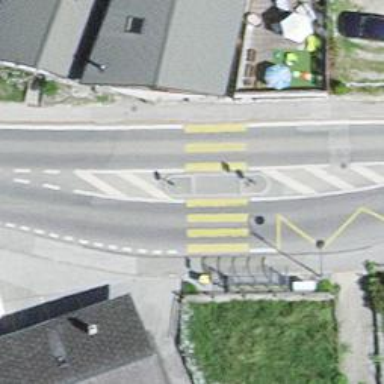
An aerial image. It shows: Zebra crossing with road island.